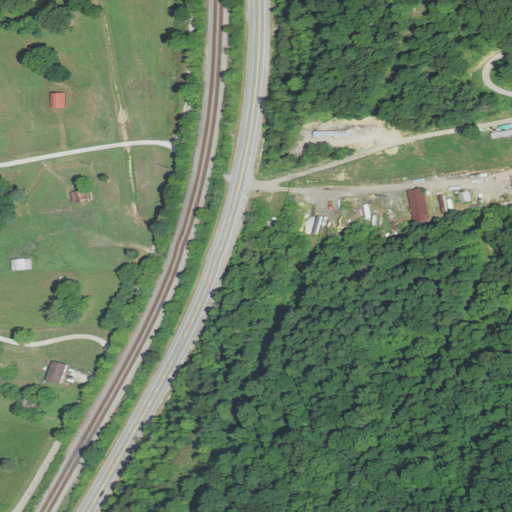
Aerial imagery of valley in West Virginia named Belcher Hollow containing deciduous forest, medium intensity development, pasture, low intensity development, open development, mixed forest, and high intensity development